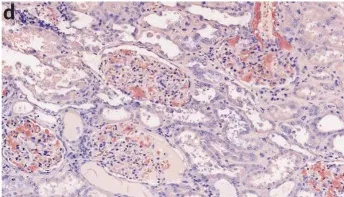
(d): Congo red stain showed red deposition in almost all the glomerulus and around blood vessels.
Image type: pathology (congo_red)